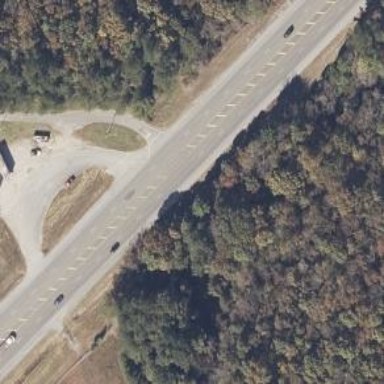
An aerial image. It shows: Asphalt trunk highway.